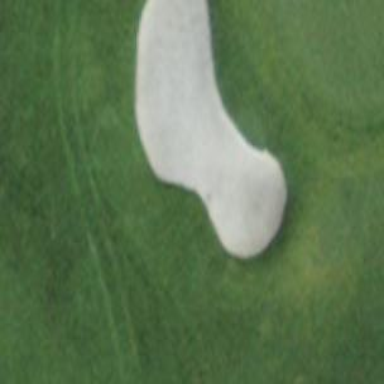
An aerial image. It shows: Bunker on golf course.